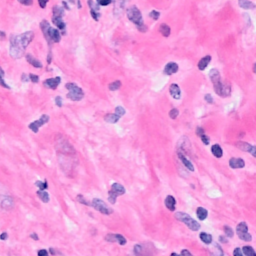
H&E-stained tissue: Breast